Question: According to the specification,
> Black colour blocks and the edges of the program restrict program flow. If the Piet interpreter attempts to move into a black block or off an edge, it is stopped and the CC is toggled. The interpreter then attempts to move from its current block again. If it fails a second time, the DP is moved clockwise one step. These attempts are repeated, with the CC and DP being changed between alternate attempts. If after eight attempts the interpreter cannot leave its current colour block, there is no way out and the program terminates.
Unless I'm reading it incorrectly, this is at odds with the behaviour of the Fibonacci sequence example here:

(from: <URL>
Specifically, why does the DP turn left at (0,3) ((0,0) being (top, left)) when it hits the left edge? At this point, both DP and CC are LEFT, so, by my reading, the sequence should then be:
1. Attempt (and fail) to leave the block by going off the edge at (0,4),
2. Toggle CC to RIGHT,
3. Attempt (and fail) to leave the block by going off the edge at (0,2).
4. Rotate DP to UP,
5. Attempt (and succeed) to leave the block at (1,2) by entering the white block at (1,1)
The behaviour indicated by the trace seems to be that DP gets rotated all the way, leaving CC at LEFT.
What have I misunderstood?
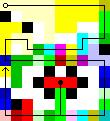
Answer: Your analysis seems correct; the sample is buggy. The white block at (1,1) should be black. You can verify this by grabbing the sample image and executing it.
Note that at least three of the <URL>, and PietDev incorrectly traverses colour blocks.
EDIT: other white blocks probably also need to be black, e.g. the block at (6,3).